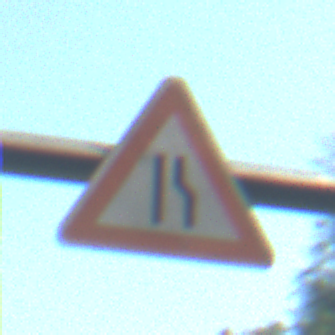
Verkehrszeichen: EinseitigVerengteFahrbahnRechts
Umgebung: Outdoor, Suburban
Tageszeit: Midday
Wetter: Clear
Licht: Natural
Jahreszeit: NotSpecified
Kontrast: HighContrast